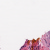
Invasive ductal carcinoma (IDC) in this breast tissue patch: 1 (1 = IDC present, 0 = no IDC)